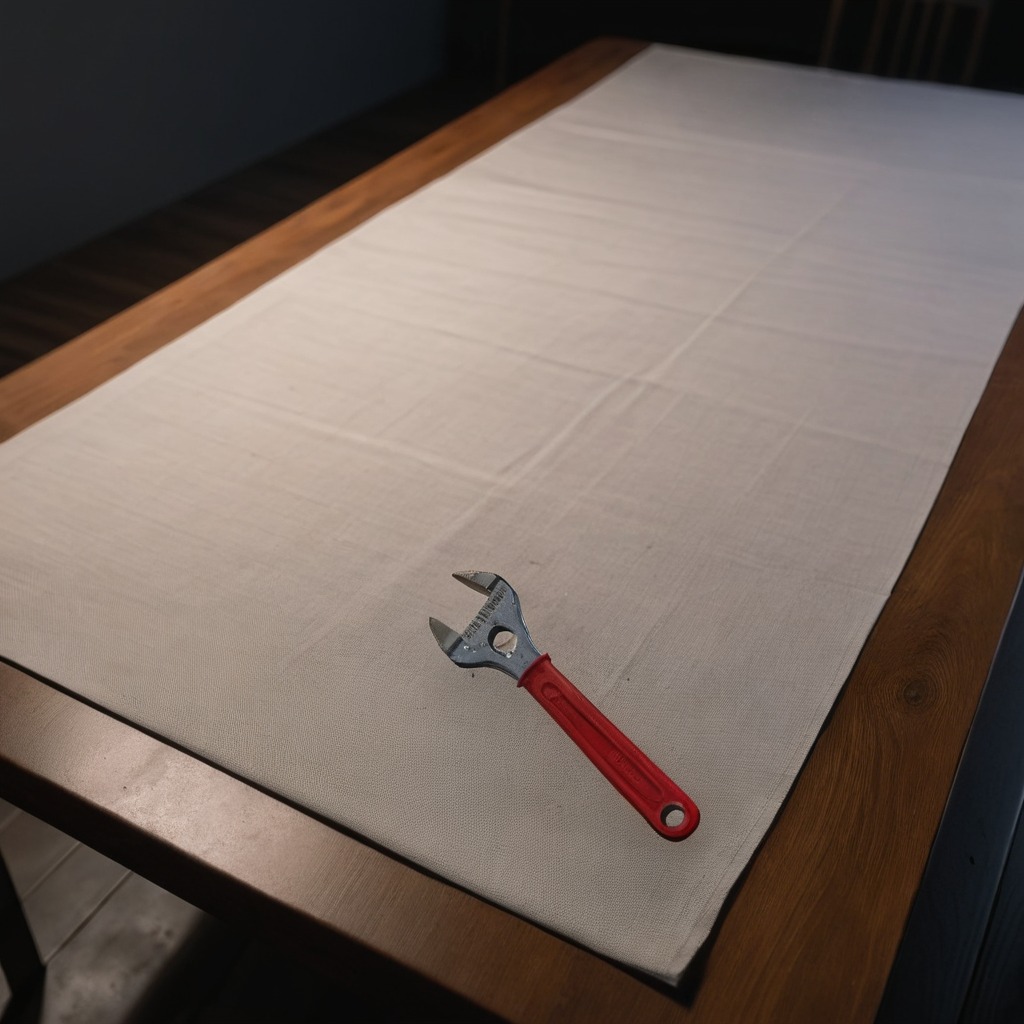
An wrench lies on a wooden table.